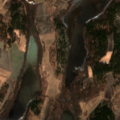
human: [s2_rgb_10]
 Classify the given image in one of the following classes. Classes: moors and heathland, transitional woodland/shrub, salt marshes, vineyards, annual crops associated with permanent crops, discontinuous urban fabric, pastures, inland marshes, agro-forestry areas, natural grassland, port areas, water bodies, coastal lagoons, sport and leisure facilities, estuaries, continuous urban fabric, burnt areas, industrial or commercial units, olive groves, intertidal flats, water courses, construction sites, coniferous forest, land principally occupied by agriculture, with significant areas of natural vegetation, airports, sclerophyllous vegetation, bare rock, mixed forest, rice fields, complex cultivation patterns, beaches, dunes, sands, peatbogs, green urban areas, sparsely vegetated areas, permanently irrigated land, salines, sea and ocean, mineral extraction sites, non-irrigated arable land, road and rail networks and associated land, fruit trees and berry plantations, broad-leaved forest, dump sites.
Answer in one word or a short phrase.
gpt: non-irrigated arable land, land principally occupied by agriculture, with significant areas of natural vegetation, mixed forest, water bodies